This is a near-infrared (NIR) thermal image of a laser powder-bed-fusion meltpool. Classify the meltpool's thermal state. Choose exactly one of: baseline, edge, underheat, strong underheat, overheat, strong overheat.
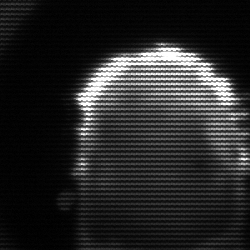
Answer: baseline